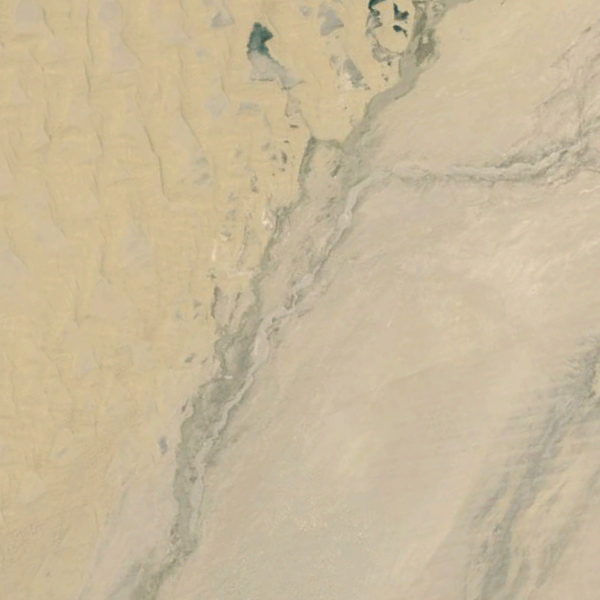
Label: Desert